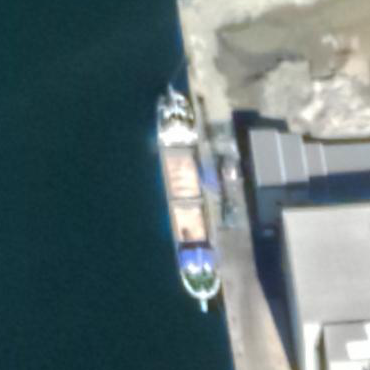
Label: civil